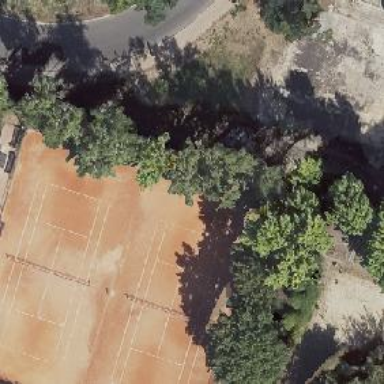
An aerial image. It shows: Sandy tennis court in leisure land pitch.